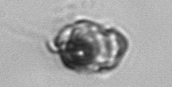
Label: Proterythropsis